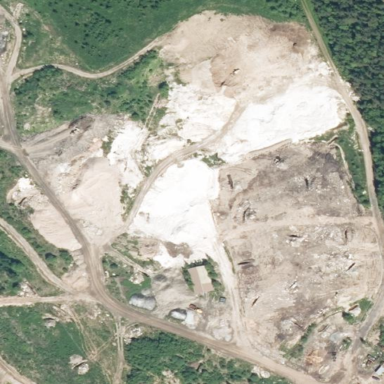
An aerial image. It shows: Quarry area.